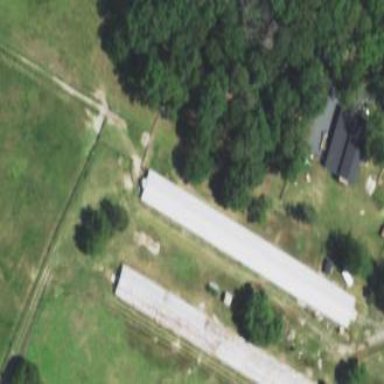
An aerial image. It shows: Poultry house building.